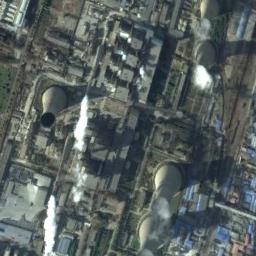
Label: thermal_power_station